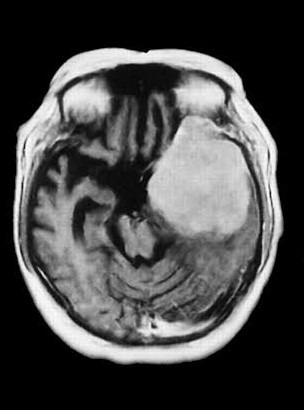
Label: meningioma